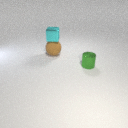
small cyan metal cube above large brown rubber sphere